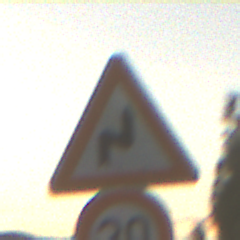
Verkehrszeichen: DoppelkurveRechts
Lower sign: Geschwindigkeit30
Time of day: SunriseSunset
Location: Outdoor (RoadRail)
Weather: PartlyCloudy
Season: NotSpecified
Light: Natural